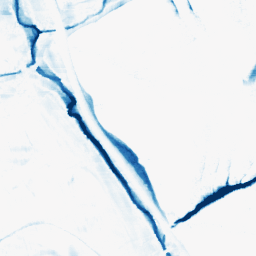
Category: morphological
Decomposition family: morphological_rect
Decomposition parameters: operation: closing
width: 20
height: 10
Upsampling method: sinc_hamming
Upsampling parameters: scale: 2
kernel_size: 8
Upsampling scale: 2